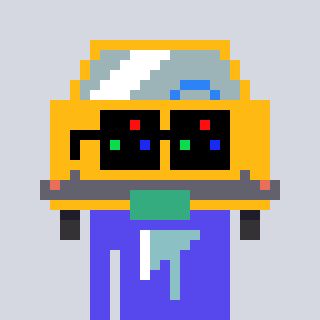
a pixel art character with square black sunglasses, a taxi-shaped head and a computerblue-colored body on a cool background